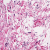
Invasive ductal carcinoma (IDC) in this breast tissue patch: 0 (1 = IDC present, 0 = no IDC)